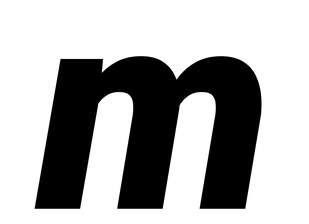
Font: Roboto-Italic_Black_Italic